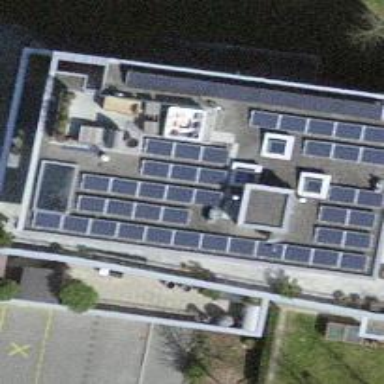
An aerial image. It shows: Solar power generator.